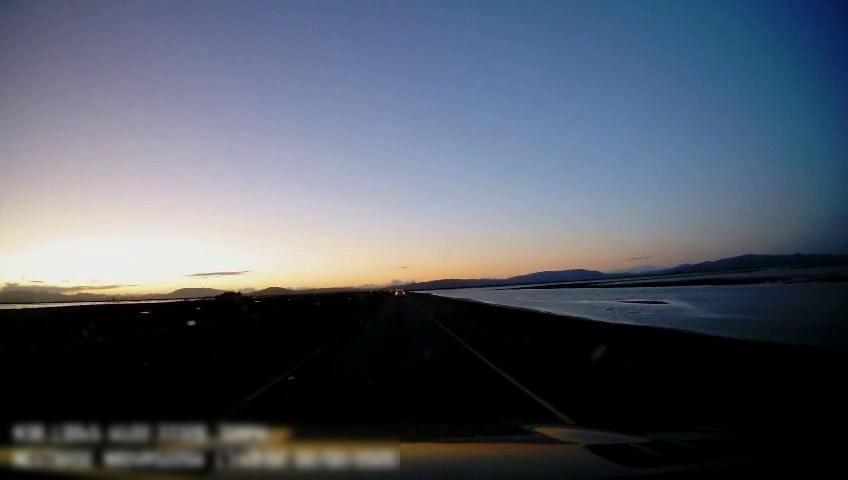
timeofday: Dusk/Dawn/Twilight
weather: Sunny
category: Drivable Space
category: Vehicles | Car
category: Lanes | Current Lane
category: Lanes | Current Lane